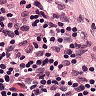
Metastatic tissue present: no